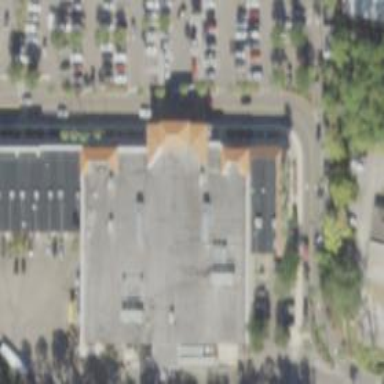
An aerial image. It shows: Supermarket.